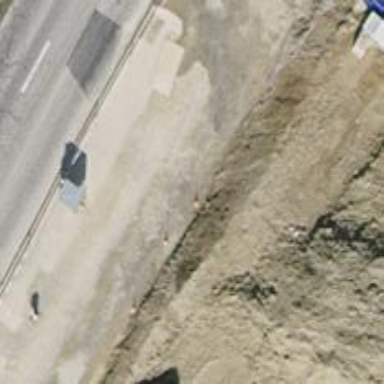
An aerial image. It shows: Road with steps.